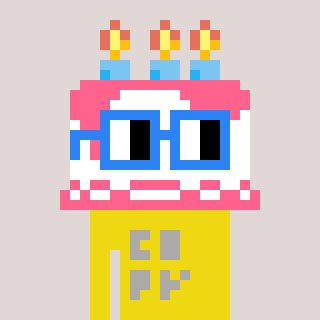
a pixel art character with square blue glasses, a cake-shaped head and a yellow-colored body on a warm background